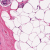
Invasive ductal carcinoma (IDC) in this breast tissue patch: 0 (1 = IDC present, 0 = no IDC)